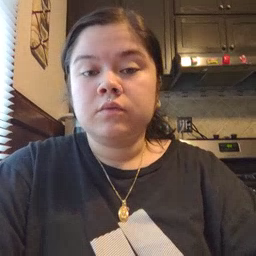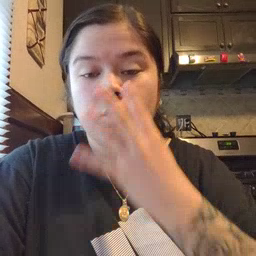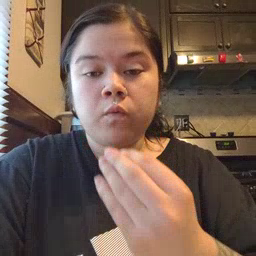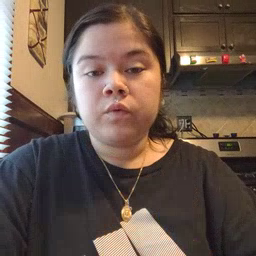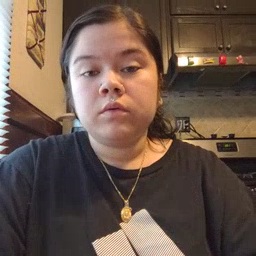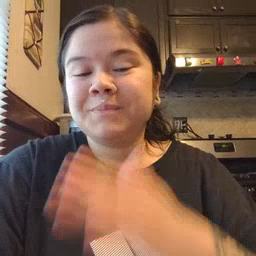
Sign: wolf